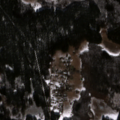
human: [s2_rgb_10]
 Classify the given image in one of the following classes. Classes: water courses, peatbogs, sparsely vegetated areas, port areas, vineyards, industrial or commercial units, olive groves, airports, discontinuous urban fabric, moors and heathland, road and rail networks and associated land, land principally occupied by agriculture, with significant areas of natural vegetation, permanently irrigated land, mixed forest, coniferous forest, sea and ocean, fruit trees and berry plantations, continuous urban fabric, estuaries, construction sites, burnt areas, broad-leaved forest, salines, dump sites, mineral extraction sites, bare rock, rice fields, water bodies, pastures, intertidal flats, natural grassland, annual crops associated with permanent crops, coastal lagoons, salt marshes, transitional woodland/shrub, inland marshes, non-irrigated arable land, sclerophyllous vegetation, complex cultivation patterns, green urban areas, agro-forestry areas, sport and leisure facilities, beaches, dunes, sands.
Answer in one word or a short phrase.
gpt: complex cultivation patterns, coniferous forest, mixed forest, transitional woodland/shrub, inland marshes